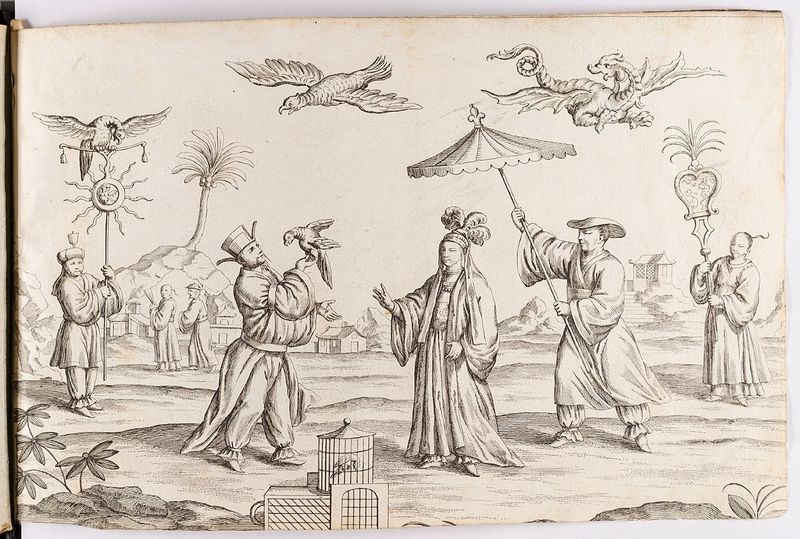
Titel: Chinadarstellung
Künstler: Martin Engelbrecht
Standort: Hamburg
Institution: Museum für Kunst und Gewerbe Hamburg
Schlagwörter: akt, vogel, schirm, sonnenschirm, barock, häuser, vögel, figur, papier, grafik, graphik, fotografie, photographie, druckgraphik, druckgrafik, stich, fabelwesen, vogelkäfig, kupferstich, ungeheuer, drache, monster, falkner, fabeltier, fabeltiere, gerippt, zwitterwesen, monstrum, reproduktionen, vogelkäfige, barockzeit, barockzeitalter, druckerzeugnisse, körper, völker, nationalitäten, ornamentstich, vorlageblätter, käfig, chinesendarstellungen